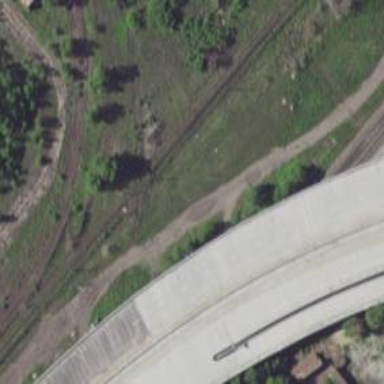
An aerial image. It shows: Abandoned railway spur.